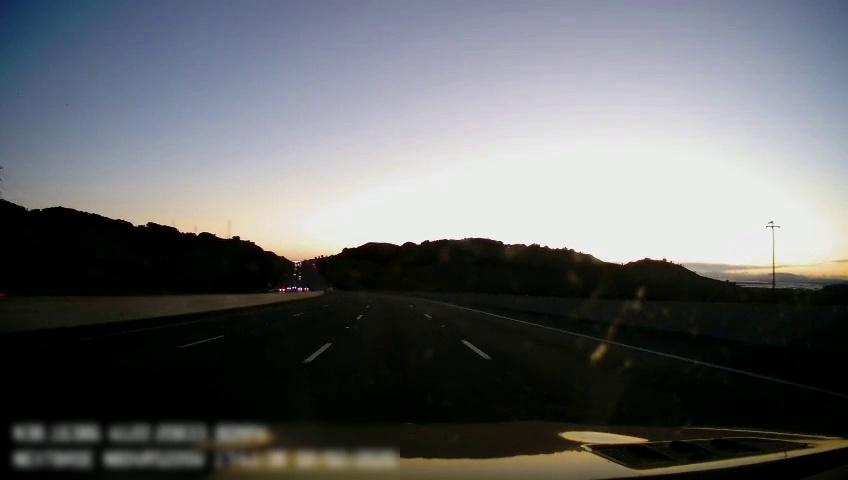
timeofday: Dusk/Dawn/Twilight
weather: Sunny
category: Drivable Space
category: Lanes | Alternate Lane
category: Lanes | Current Lane
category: Lanes | Current Lane
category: Lanes | Alternate Lane
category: Lanes | Alternate Lane